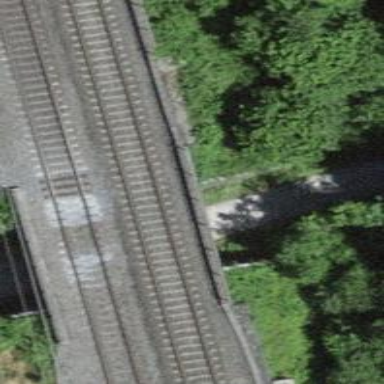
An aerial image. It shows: Track road with grade2 track type going through tunnel.